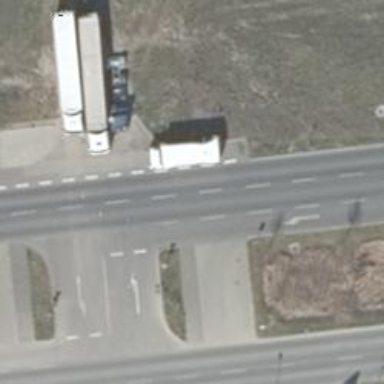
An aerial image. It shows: Unmarked footway crossing with pedestrian island.